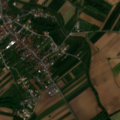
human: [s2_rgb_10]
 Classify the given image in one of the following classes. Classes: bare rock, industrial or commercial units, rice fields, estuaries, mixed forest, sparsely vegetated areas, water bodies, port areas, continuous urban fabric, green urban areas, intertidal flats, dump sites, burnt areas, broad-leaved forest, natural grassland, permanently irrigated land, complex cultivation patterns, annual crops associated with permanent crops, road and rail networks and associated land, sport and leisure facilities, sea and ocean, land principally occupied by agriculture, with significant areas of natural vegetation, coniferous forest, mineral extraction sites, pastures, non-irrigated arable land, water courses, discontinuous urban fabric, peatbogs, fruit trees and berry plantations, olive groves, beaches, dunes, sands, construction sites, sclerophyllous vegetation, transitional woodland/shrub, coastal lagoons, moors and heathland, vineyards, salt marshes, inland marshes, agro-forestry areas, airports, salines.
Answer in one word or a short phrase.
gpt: discontinuous urban fabric, non-irrigated arable land, complex cultivation patterns, land principally occupied by agriculture, with significant areas of natural vegetation, mixed forest